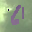
Label: 6